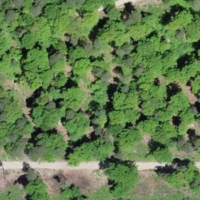
EUNIS habitat code: 41
Species observed at this site:
Cardamine heptaphylla